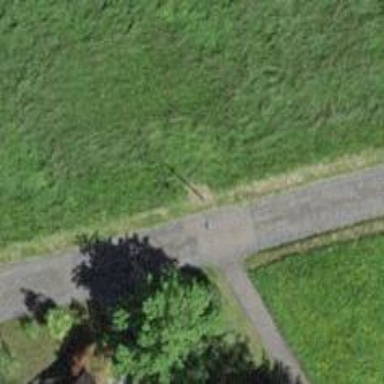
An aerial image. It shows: Pedestrian path with asphalt surface.